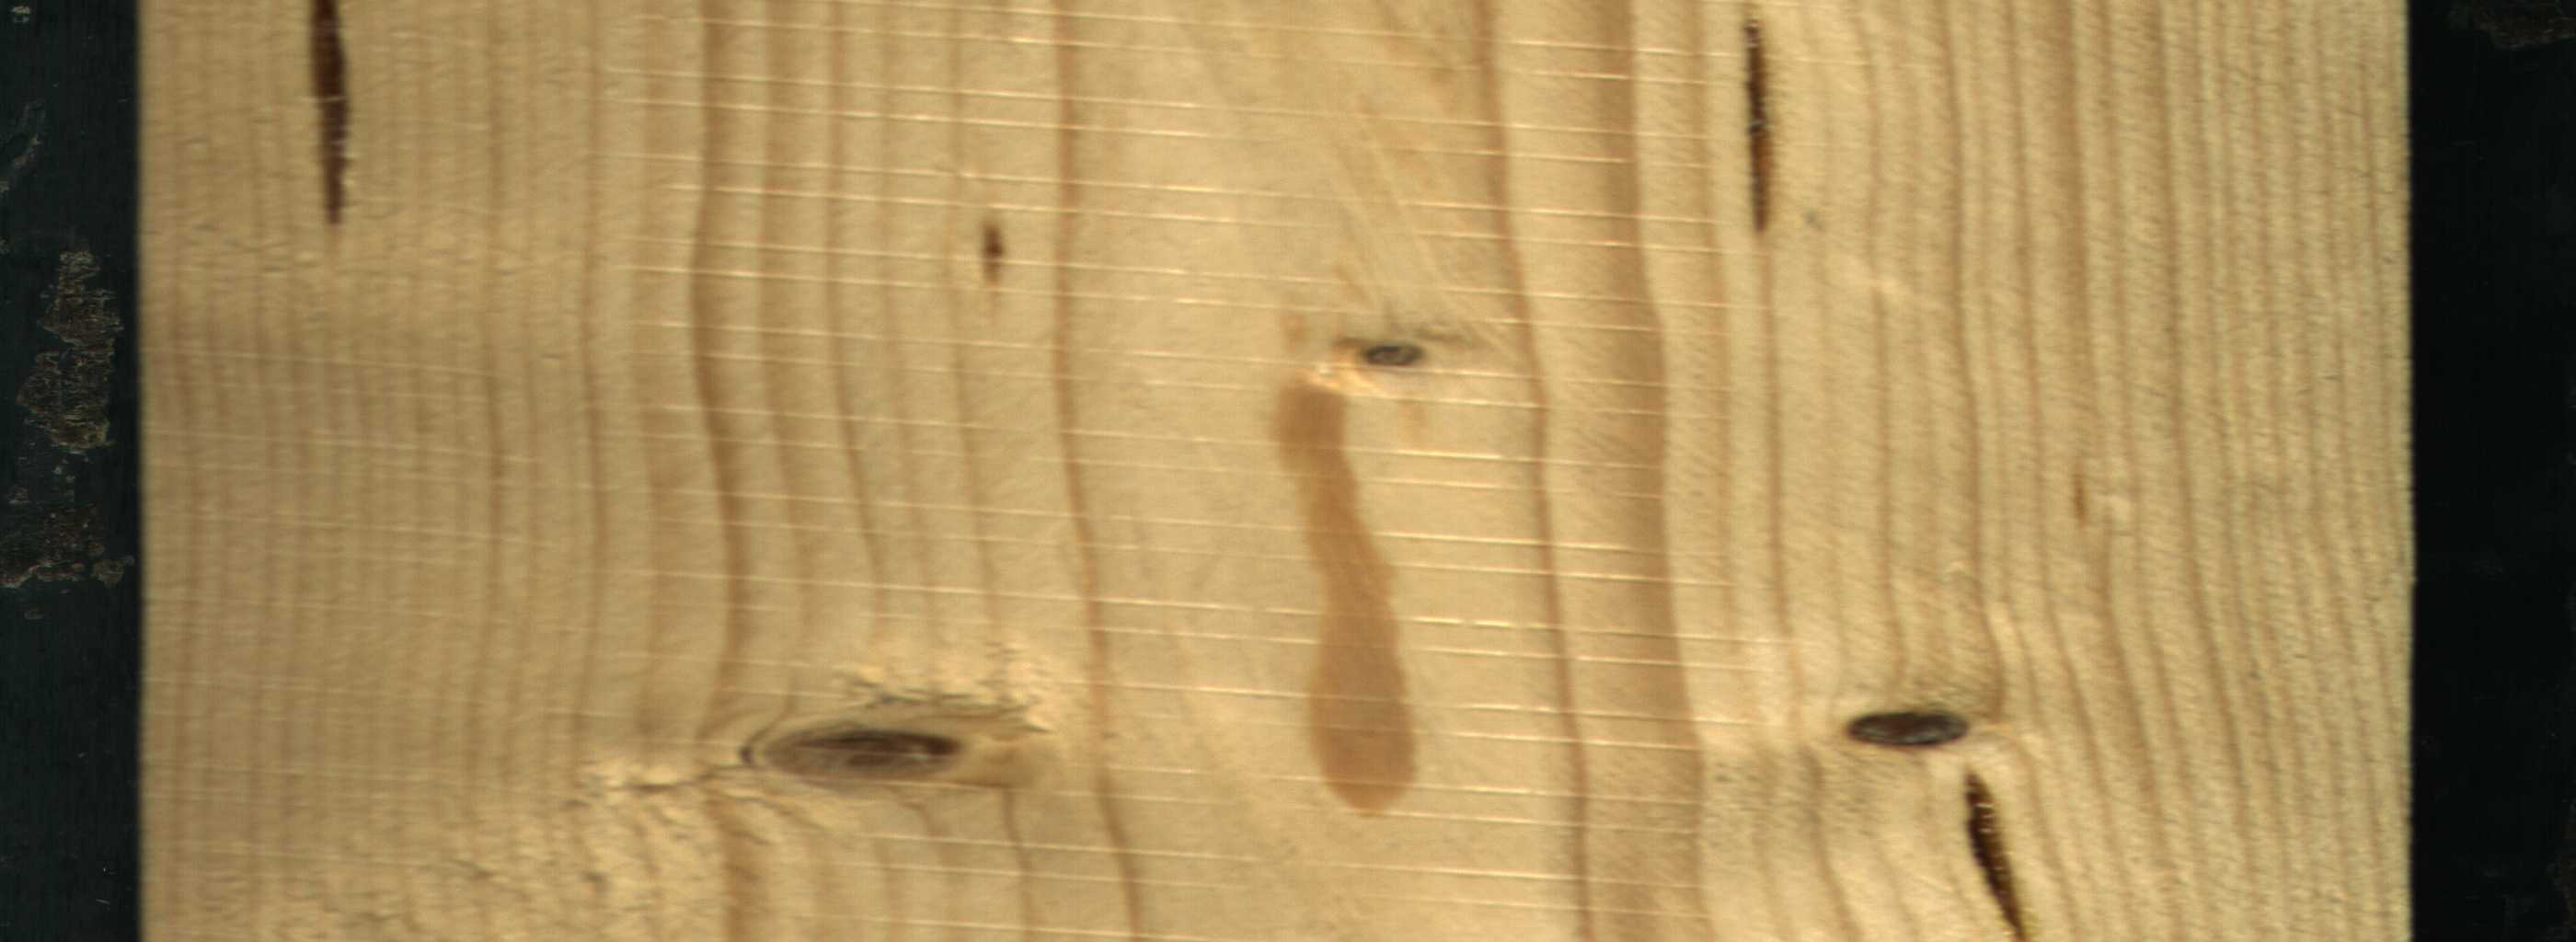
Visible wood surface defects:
resin
resin
resin
resin
Quartzity
Dead_Knot
Live_Knot
Live_Knot